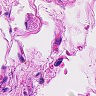
Metastatic tissue present: no